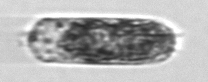
Label: Hemiaulus